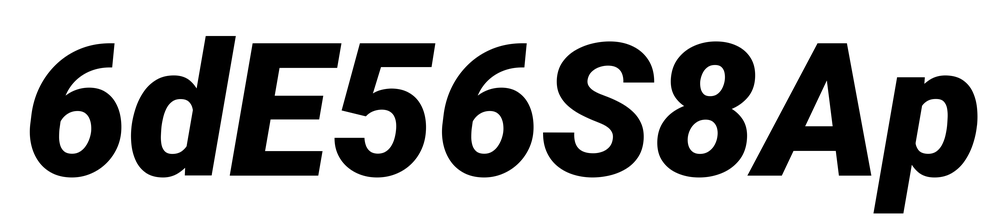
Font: Roboto-Italic_Black_Italic